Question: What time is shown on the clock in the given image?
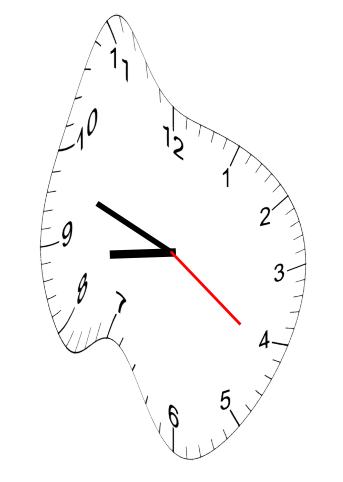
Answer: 08:48:21